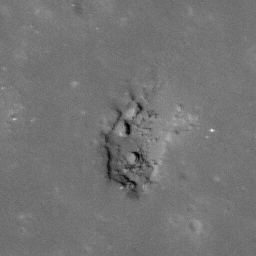
Pit: Copernicus 24
Host crater: Copernicus
Host type: impact_melt
Lunar coordinates: latitude 10.181, longitude 340.481